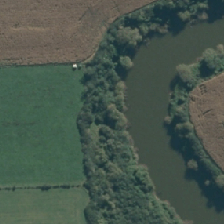
Land cover: deciduous_hardwood